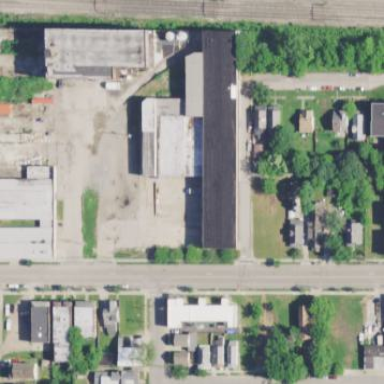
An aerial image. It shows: Industrial building.